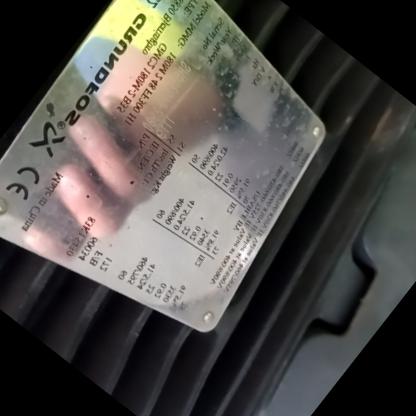
Klasa: tabliczka-znamionowa